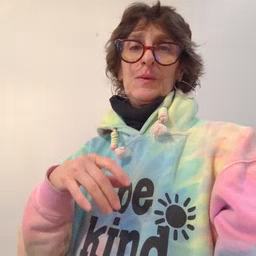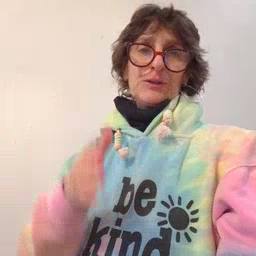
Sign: person